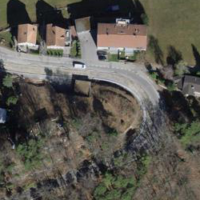
EUNIS habitat code: 55
Species observed at this site:
Rhamnus cathartica
Lonicera acuminata